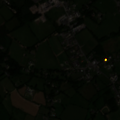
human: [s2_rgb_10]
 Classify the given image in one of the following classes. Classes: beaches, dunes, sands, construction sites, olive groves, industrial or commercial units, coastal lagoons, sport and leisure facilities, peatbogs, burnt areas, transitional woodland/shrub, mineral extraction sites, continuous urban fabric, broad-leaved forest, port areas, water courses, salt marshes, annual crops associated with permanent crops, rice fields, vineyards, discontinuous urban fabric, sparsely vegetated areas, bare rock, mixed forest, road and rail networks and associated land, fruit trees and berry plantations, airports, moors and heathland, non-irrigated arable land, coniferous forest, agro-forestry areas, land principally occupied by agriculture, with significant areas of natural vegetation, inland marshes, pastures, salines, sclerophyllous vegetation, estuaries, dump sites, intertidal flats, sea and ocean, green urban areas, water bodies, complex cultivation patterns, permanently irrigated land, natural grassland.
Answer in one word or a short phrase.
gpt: discontinuous urban fabric, pastures, land principally occupied by agriculture, with significant areas of natural vegetation